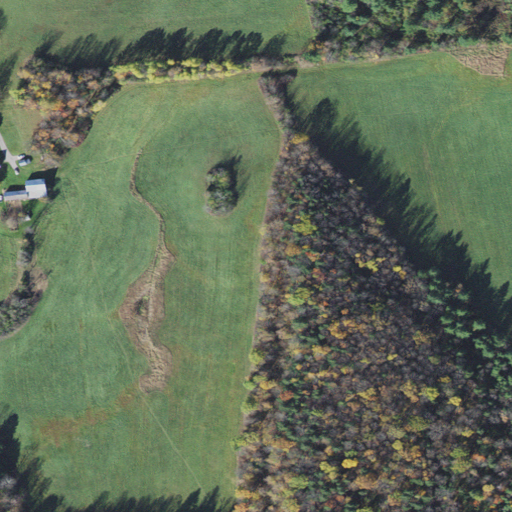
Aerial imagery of cliff(s) in Vermont named Marble Ledge containing pasture, mixed forest, deciduous forest, evergreen forest, and low intensity development